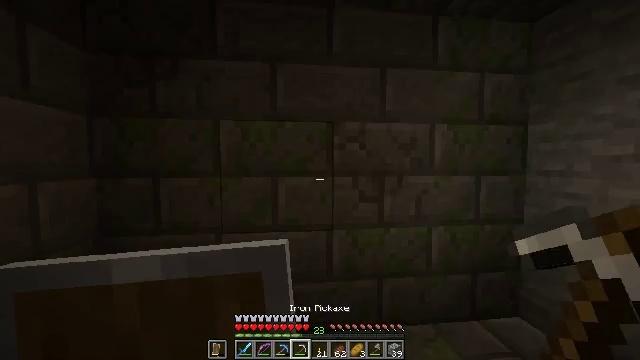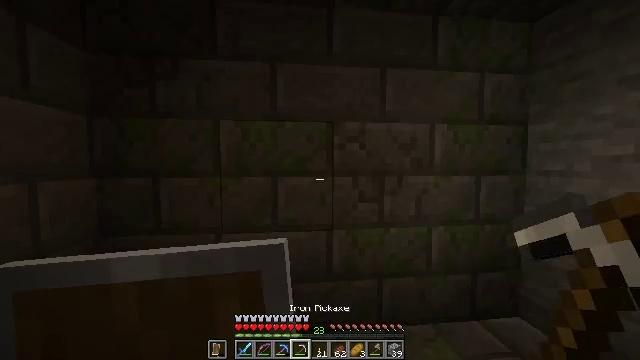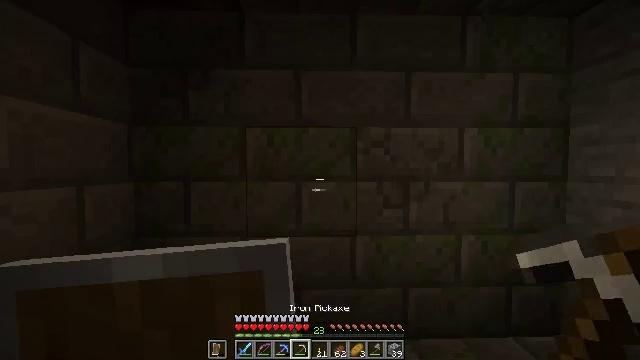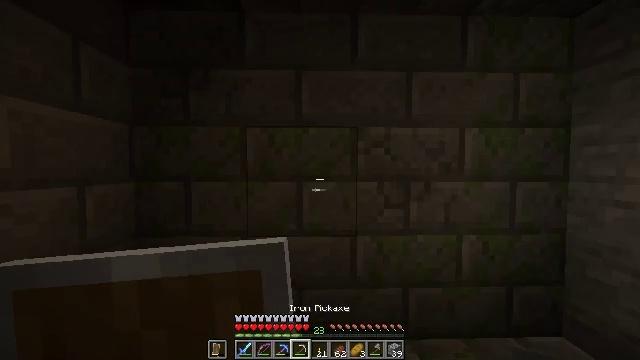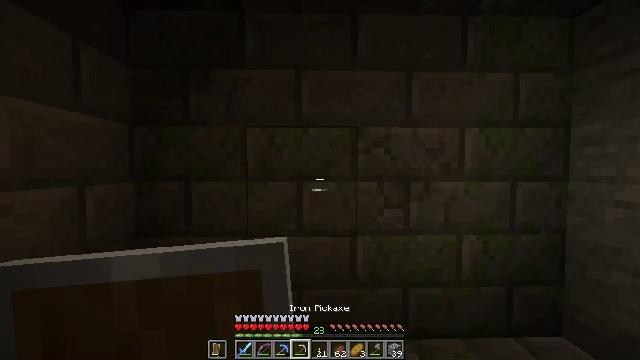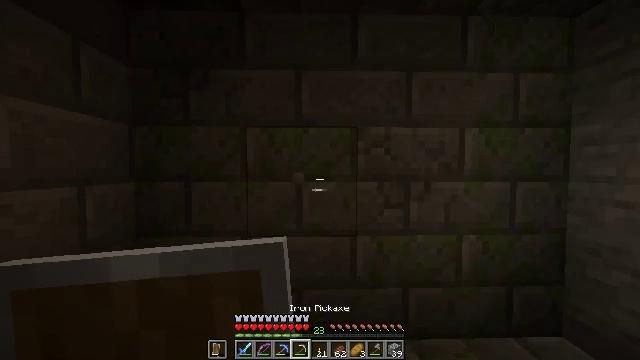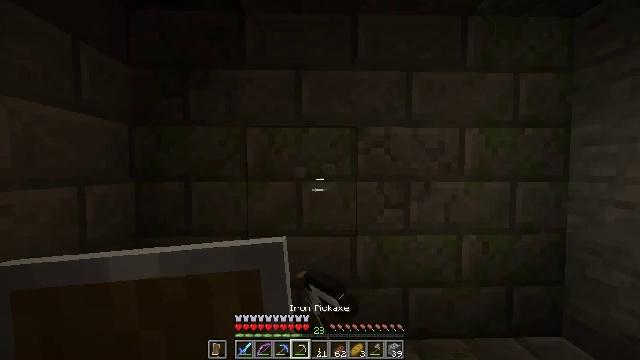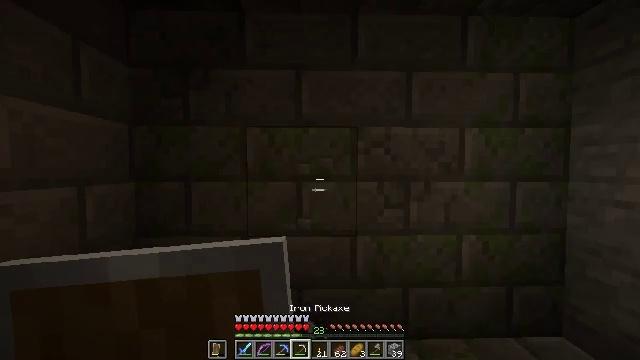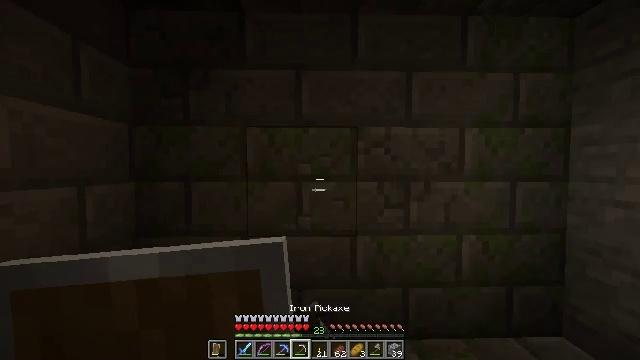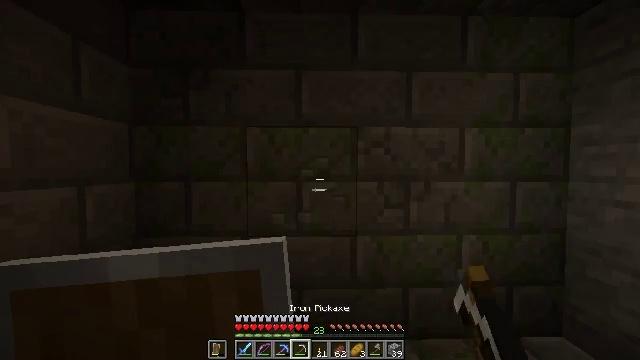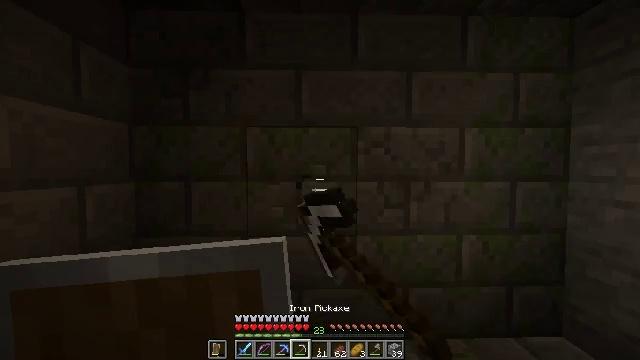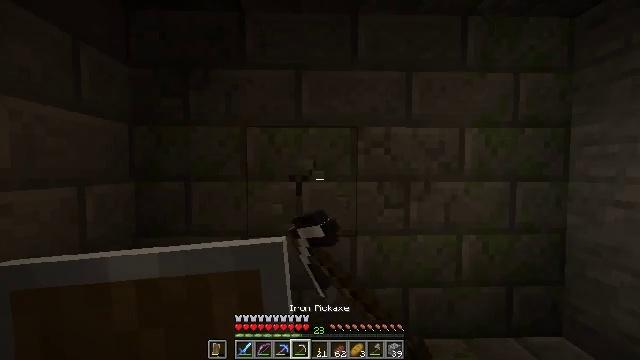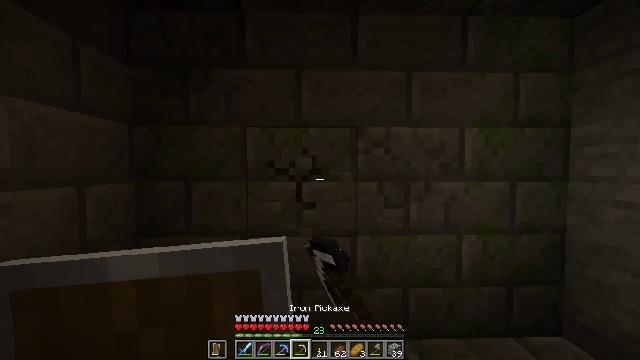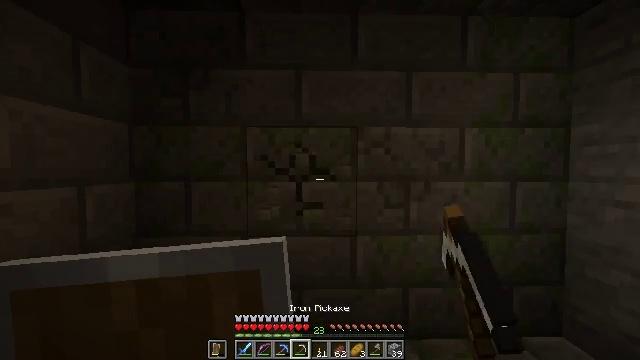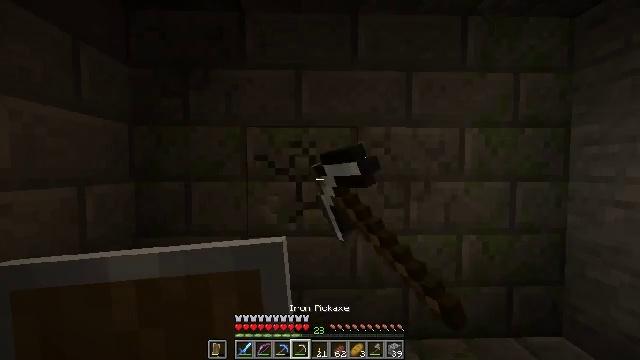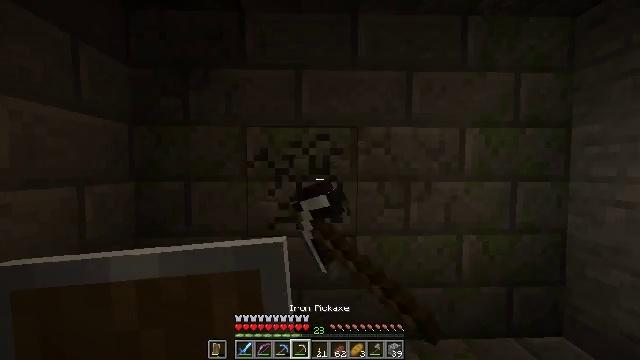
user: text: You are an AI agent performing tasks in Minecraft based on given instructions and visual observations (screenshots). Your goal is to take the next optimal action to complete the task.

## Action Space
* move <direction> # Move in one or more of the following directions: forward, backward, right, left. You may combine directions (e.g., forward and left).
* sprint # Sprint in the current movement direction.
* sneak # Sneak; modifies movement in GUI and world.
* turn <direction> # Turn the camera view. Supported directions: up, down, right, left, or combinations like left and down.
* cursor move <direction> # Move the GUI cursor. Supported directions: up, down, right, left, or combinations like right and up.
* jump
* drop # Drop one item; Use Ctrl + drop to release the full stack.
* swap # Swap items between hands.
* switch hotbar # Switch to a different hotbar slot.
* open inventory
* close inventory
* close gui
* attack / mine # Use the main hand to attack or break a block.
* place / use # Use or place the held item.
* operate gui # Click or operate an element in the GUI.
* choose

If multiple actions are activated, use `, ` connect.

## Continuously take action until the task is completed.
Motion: motion action
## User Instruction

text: Gather materials by mining mossy stone bricks.
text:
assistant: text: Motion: no_op
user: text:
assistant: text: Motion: turn left and up
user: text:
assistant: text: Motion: no_op
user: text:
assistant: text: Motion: no_op
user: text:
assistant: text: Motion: attack / mine
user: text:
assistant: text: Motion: attack / mine
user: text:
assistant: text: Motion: attack / mine
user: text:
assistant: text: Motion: attack / mine
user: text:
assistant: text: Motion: attack / mine
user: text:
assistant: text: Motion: attack / mine
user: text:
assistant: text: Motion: attack / mine
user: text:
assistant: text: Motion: attack / mine
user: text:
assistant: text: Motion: attack / mine
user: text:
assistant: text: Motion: attack / mine
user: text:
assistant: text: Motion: move forward, attack / mine
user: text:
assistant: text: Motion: move forward, attack / mine
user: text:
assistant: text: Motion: turn left, attack / mine
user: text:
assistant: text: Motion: turn left, attack / mine
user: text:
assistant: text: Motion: move left, attack / mine
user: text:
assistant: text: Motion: move left, attack / mine
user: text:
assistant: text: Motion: attack / mine
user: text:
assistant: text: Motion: turn right, attack / mine
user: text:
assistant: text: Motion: attack / mine